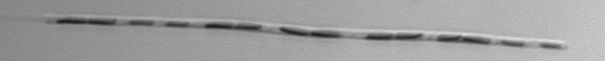
Label: Leptocylindrus